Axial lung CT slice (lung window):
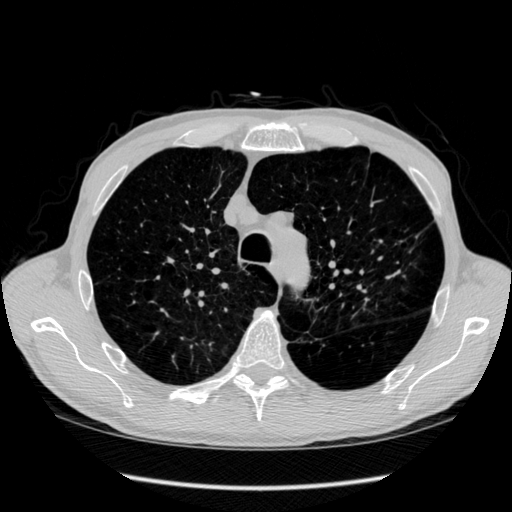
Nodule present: no